Question: This isn't working:
<URL>
My question is similar to this:
<URL>
I used 'chrome.windows.create({...type:panel});' but its appearance is like this:

Is it possible to customize 'Normal title bar' area ?
codes here.
'''
var createWindow = function (tab) {
if (appWindow) {
chrome.windows.remove(appWindow.id);
}
chrome.windows.create({
tabId: tab.id,
url: 'http://localhost:8080',
left: Math.round(screen.width - 300),
top: Math.round(screen.height - 500),
width: 300,
height: 500,
type: 'panel'
}, function(win) {
appWindow = win;
chrome.tabs.executeScript(appWindow.tabs[0].id, { file: './js/app_inject.js'}, function(){
// console.log('inject executed');
});
});
};
chrome.browserAction.onClicked.addListener(createWindow);
'''
"//localhost:8080" is my local server page.
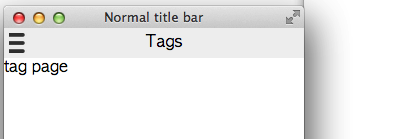
Answer: I believe your (apparently simple) question implies a couple more questions, so I'll try to split that up and address each one separately:
---
Hangouts opens as a panel (so it is styled as such).
Your "panel" opens as a popup (so it is styled as such).
---
In order for an extension to be able to open panel-windows, the user must have this (experimental) feature enabled (and of course the underlying OS must support it). If panels are not enabled, all windows of type 'panel' or 'detached_panel' open as type 'popup' (<URL>.
---
Navigate to 'chrome://flags/#enable-panels' and click 'Enable'.
---
Short answer: It is white-listed in the source code.
Longer answer: Take a look at <URL>.
---
Not really. The title-bar displays (among other things) the title of the page, so you can customize that part :)
---
If you absolutely need to be able to style your window, you could use a <URL> a title-bar using HTML/CSS.